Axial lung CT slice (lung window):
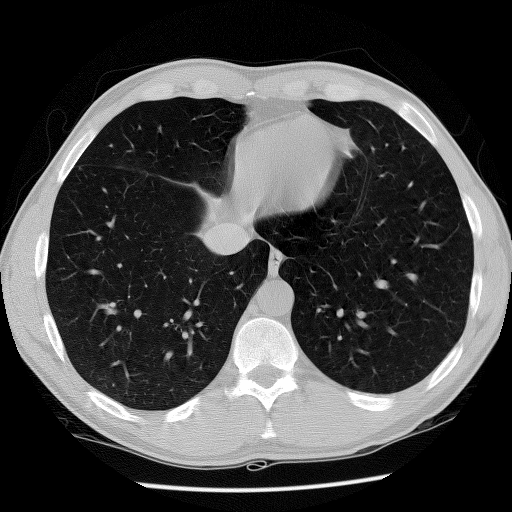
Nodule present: no